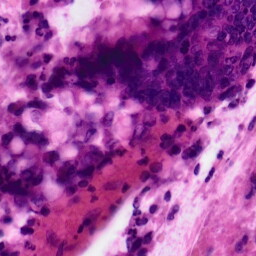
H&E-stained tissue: Colon